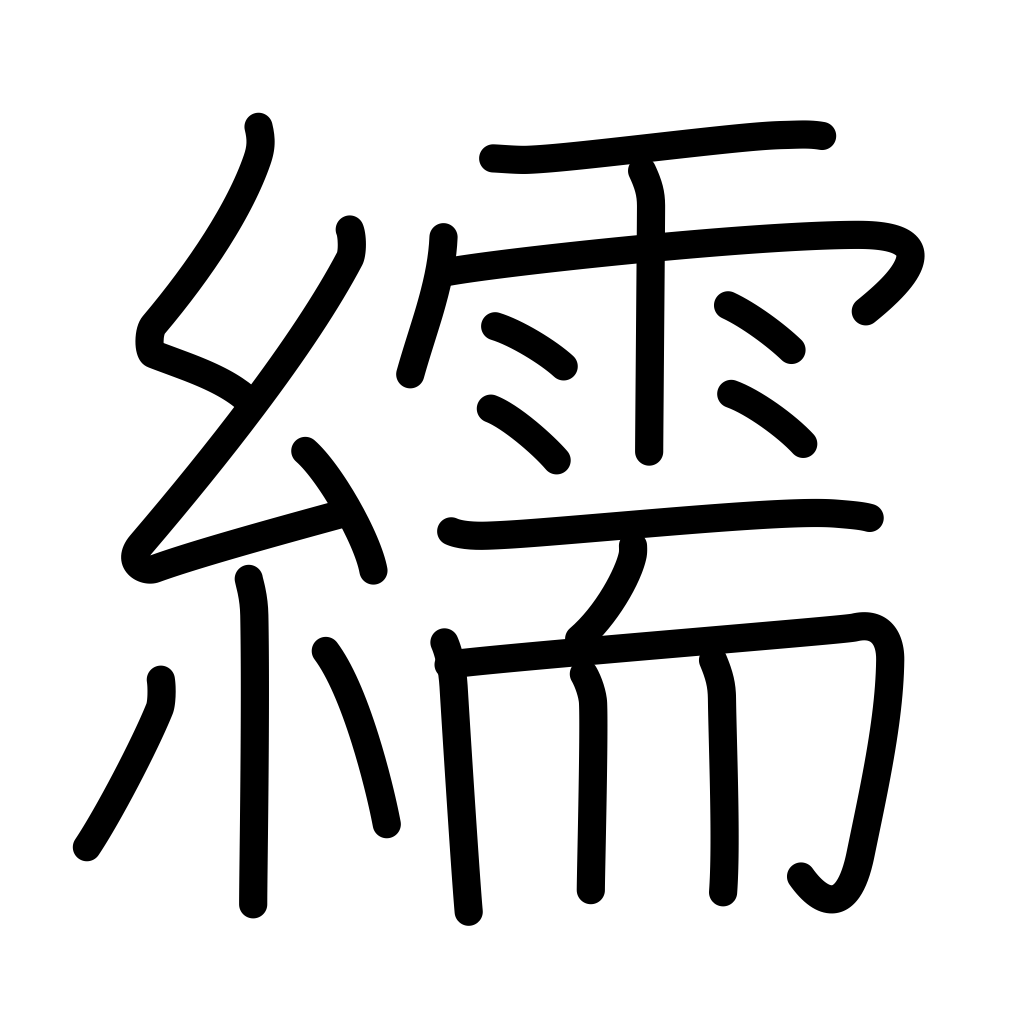
Meaning: satin